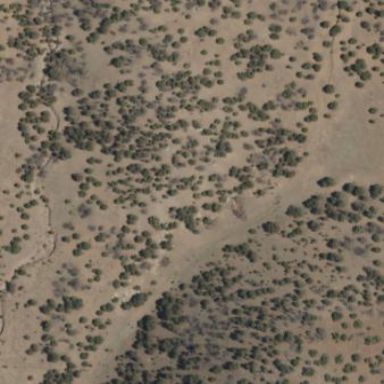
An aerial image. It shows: Patch of scrub vegetation.